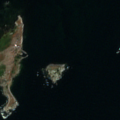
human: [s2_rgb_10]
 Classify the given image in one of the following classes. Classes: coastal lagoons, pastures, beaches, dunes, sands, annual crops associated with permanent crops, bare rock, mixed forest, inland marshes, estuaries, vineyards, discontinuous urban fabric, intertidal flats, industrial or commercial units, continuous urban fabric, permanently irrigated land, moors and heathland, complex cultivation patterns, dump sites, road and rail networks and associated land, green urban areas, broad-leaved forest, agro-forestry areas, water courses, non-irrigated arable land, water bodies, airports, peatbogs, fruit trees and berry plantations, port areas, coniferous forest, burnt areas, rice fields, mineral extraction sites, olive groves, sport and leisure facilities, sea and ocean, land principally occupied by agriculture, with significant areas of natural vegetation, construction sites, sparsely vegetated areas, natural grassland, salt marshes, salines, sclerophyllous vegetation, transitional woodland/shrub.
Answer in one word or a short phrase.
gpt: mixed forest, sea and ocean